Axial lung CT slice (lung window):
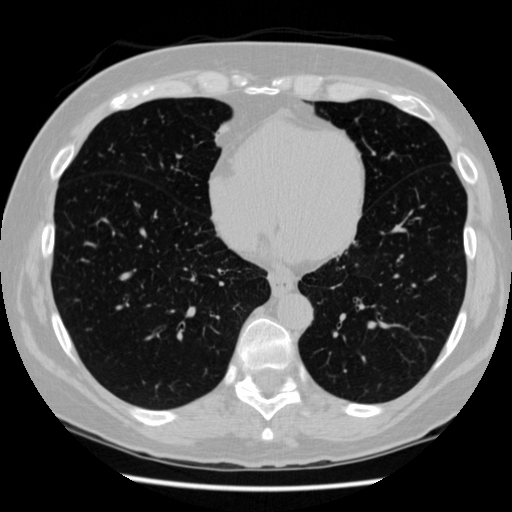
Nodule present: no